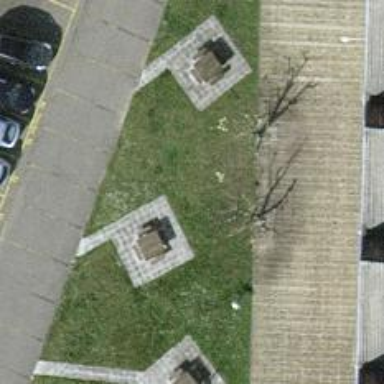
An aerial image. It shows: Picnic table located in leisure land area.